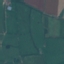
Label: Pasture